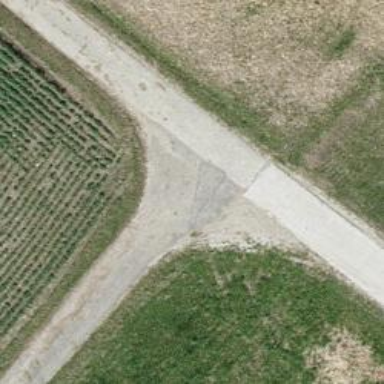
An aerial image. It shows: Paved track with grade1 quality.